Field crop: maize
Growth stage: 2
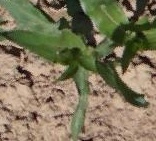
Species: maize